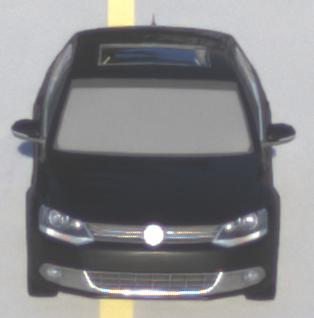
Make: VW
Model: Jetta 1.2 TSI
Detailed model: Jetta (IV)
Model produced from: 2011/01
Model produced until: 2014/08
Doors: 4
Color: black
Road condition: dry road
Daytime: sunrise or sunset
Contrast: medium contrast